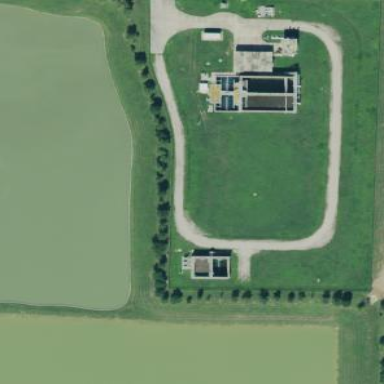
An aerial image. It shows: View of wastewater plant.